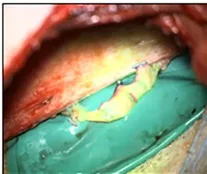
(C) Patent lymphovenous anastomosis as verified by the flow of ICG into the azygos vein.
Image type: medical_photograph (other_medical_photograph)